Question:
I want to get only the "info" here. what would be the best way of getting so?
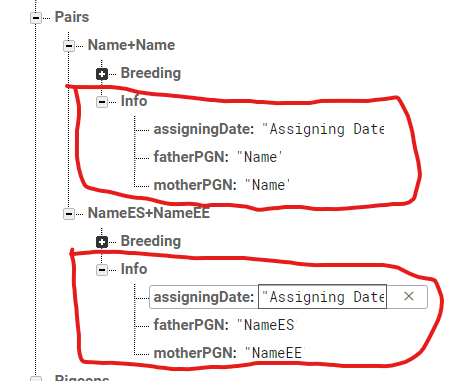
Answer: The Firebase Realtime Database always returns full nodes in its result. There is no way to only read the 'Info' child of each node in this data structure. If you want that, you should store the 'Info' for each pair in a separate top-level node, like:
'''
Breedings
Name+Name
...
NameES+NameEE
...
Infos
Name+Name
assigningDate: ...
fatherPGN: ...
motherPGN: ...
NameES+NameEE
assigningDate: ...
fatherPGN: ...
motherPGN: ...
'''
With your current structure the best you can do is to read all data, and only process the 'Info' for each child node. To do that you'd use something like:
'''
DatabaseReference pairsRef = FirebaseDatabase.getInstance().getReference("Pairs");
pairsRef.addListenerForSingleValueEvent(new ValueEventListener() {
@Override
public void onDataChange(DataSnapshot dataSnapshot) {
for (DataSnapshot pairSnapshot: dataSnapshot.getChildren()) {
DataSnapshot infoSnapshot = pairSnapshot.child("Info");
Log.i("PAIRS", pairSnapshot.getKey());
Log.i("PAIRS", infoSnapshot.child("assigningDate").getValue(String.class));
}
}
@Override
public void onCancelled(DatabaseError databaseError) {
throw databaseError.toException();
}
}
'''
Note that there have been quite a few <URL> before, so I recommend looking at those too.